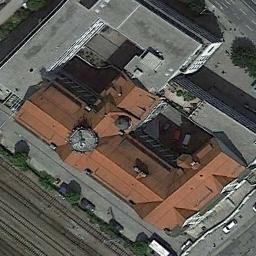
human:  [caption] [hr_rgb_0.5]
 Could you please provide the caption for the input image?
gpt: A church with a brown roof  The main house of the church has a cross-shaped roof  There are many trees and a road around the church  There are many cars on the road .

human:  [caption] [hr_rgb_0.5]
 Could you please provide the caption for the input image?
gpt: There is a red church next to the railway .

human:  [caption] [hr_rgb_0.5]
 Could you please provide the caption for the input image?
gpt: This is a church  It is made of brown and yellow bricks .

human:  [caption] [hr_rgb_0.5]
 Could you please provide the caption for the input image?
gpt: The church with a tower and the rest of the church has some orange sloping roofs .

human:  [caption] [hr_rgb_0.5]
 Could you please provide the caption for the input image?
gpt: There are many buildings near the church .